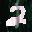
Label: 2